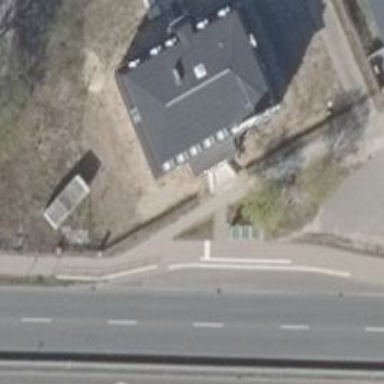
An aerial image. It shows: Sidewalk along the footway.